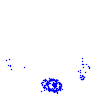
Particle: electron